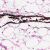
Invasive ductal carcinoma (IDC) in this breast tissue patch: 0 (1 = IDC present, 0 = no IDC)